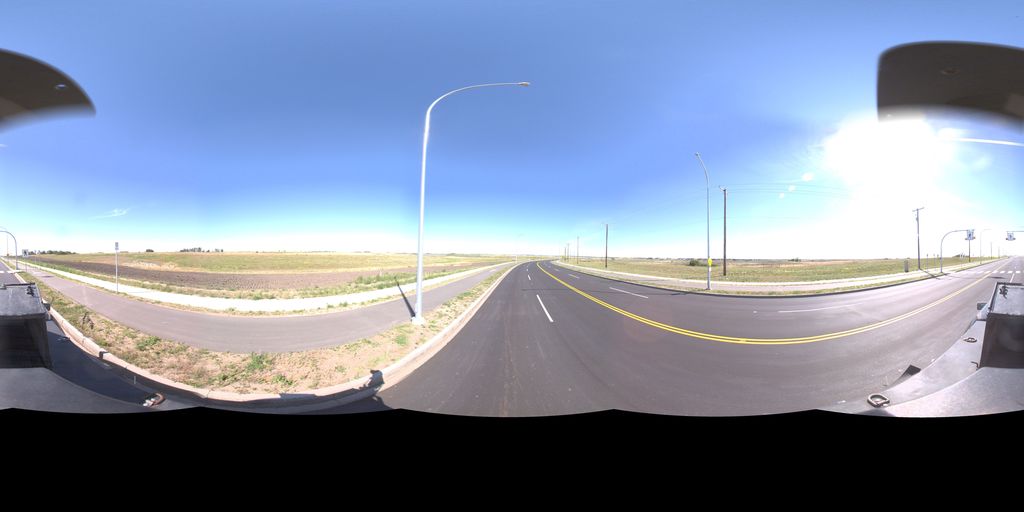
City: saskatoon